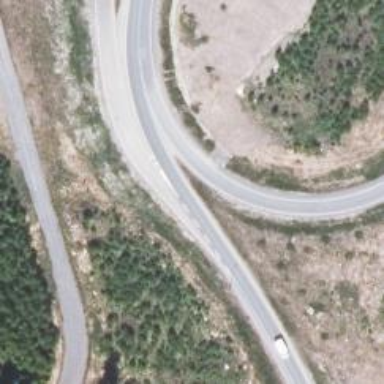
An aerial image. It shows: Trunk link highway.